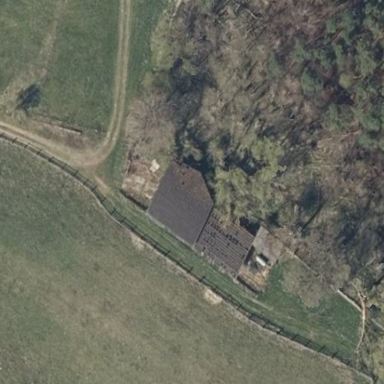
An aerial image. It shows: Farm auxiliary building.